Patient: sex F, age 68
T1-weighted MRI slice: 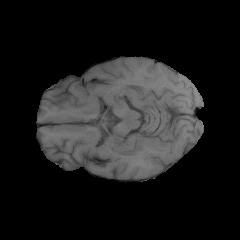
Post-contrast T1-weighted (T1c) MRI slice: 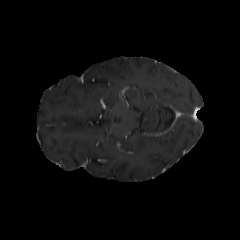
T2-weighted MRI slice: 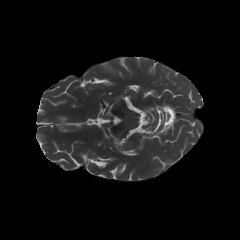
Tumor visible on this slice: no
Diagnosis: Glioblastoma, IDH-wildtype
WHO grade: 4